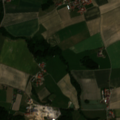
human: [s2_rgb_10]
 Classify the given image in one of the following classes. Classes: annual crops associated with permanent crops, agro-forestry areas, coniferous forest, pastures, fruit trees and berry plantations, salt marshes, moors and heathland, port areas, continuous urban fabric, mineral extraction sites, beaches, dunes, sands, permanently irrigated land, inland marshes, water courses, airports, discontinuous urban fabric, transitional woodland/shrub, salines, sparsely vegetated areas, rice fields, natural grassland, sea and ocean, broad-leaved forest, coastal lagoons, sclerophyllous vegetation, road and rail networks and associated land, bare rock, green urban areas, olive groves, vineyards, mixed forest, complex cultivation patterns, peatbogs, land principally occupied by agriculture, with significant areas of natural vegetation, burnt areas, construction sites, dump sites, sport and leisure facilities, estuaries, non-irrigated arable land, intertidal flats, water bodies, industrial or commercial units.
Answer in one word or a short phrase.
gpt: non-irrigated arable land, land principally occupied by agriculture, with significant areas of natural vegetation